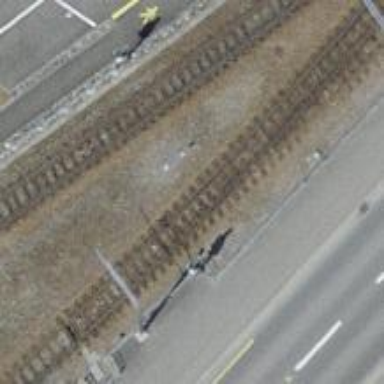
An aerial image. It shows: Narrow-gauge railway siding with electrified contact lines. It has one track.